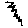
Label: zigzag